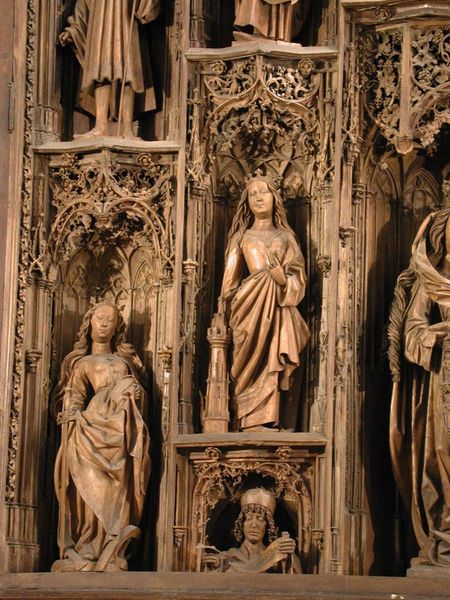
Titel: Lorch, Hochaltar in St. Martin
Künstler: Hans Bilder
Standort: Lorch, Pfarrkirche St. Martin (EU - D - RP)
Schlagwörter: mann, frauen, holz, gewand, krone, turm, schwert, altar, schnitzerei, baldachin